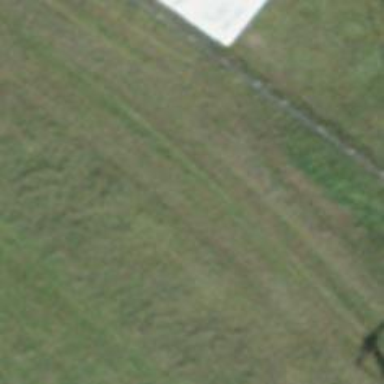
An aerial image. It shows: Track with grade3 grade surface made of grass. It is Nordic type track that is groomed for classic and skating techniques.